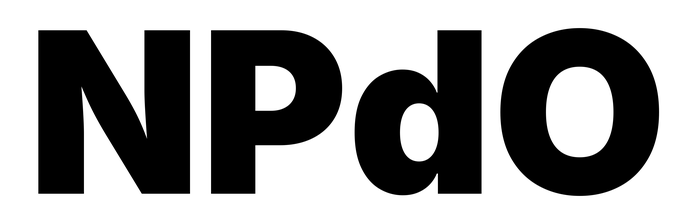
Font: Inter_Black